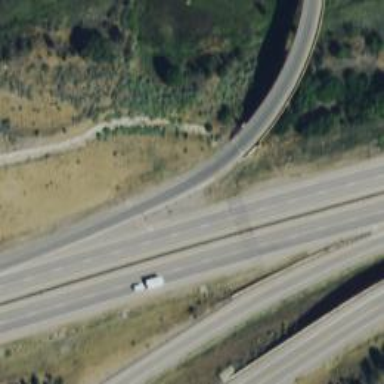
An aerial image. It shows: Asphalt trunk link road.